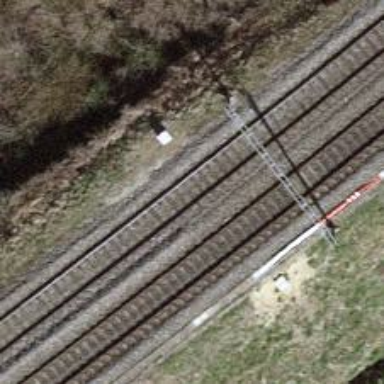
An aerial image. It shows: Railway signal.